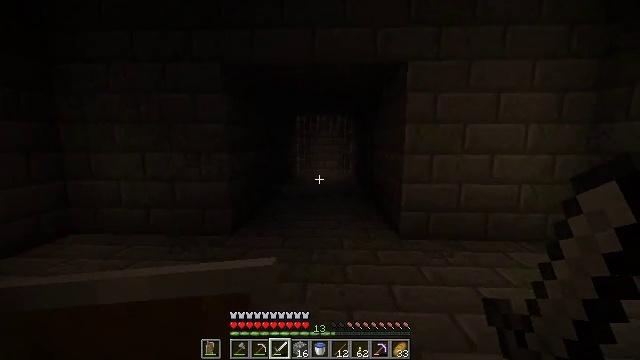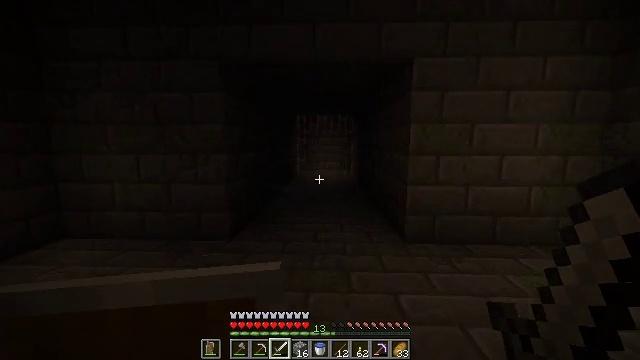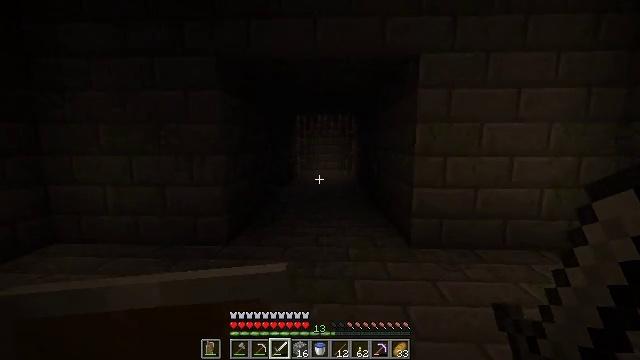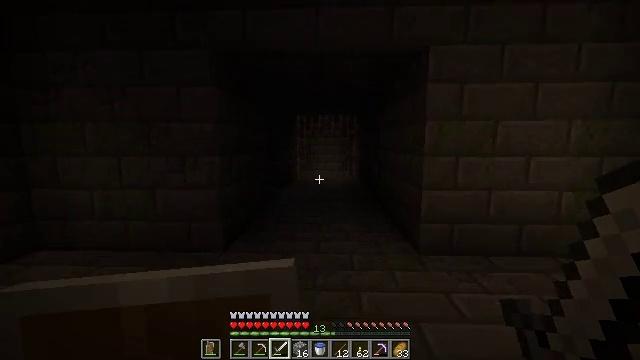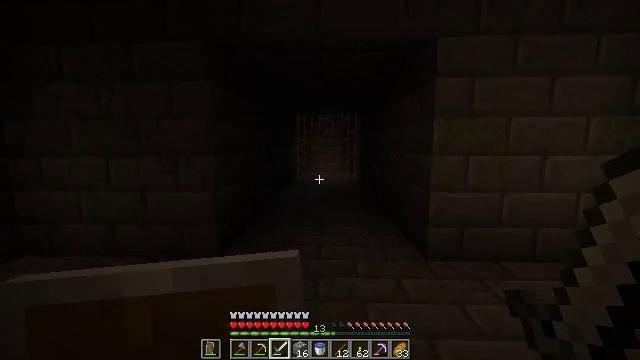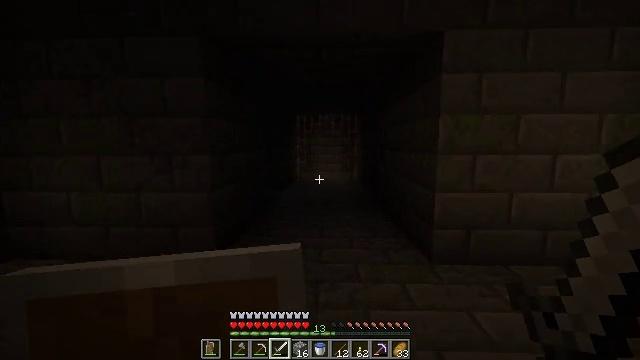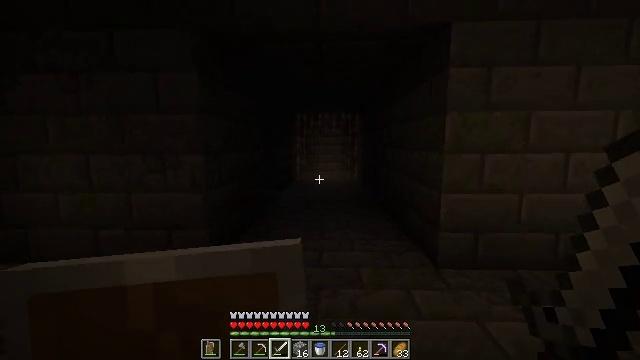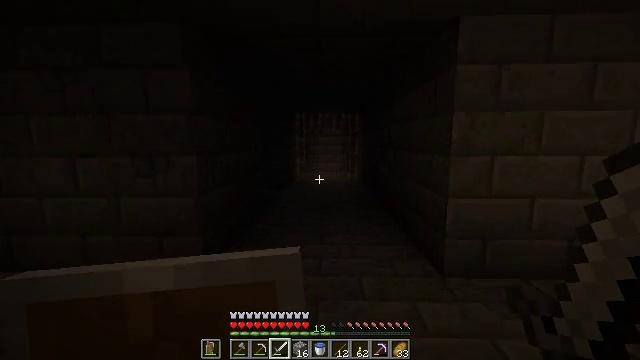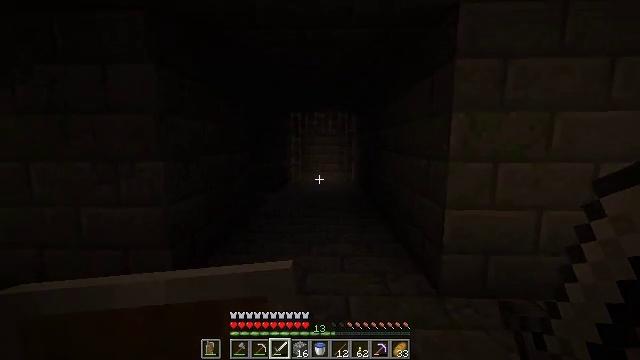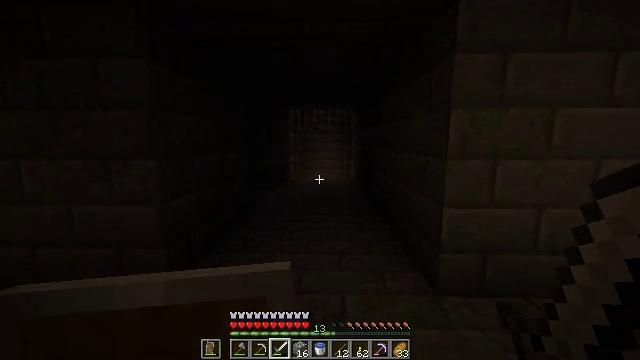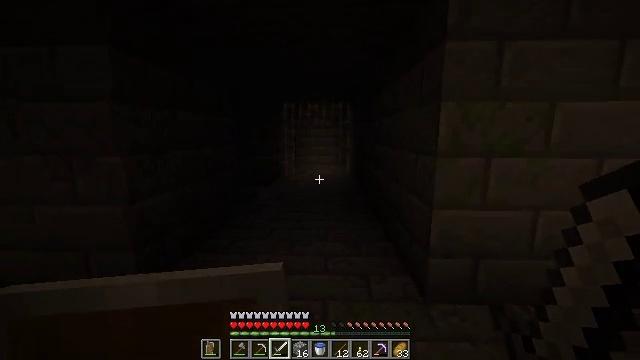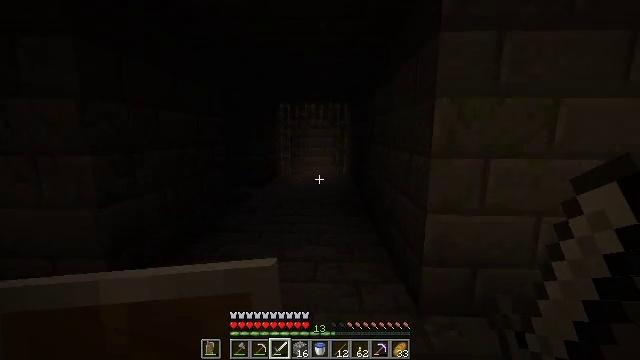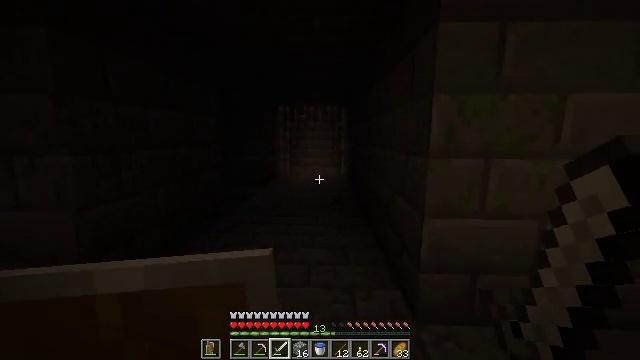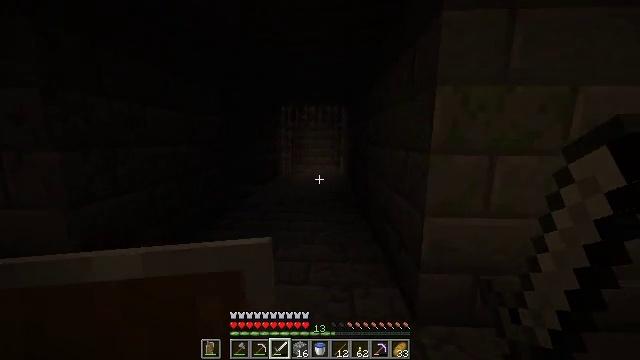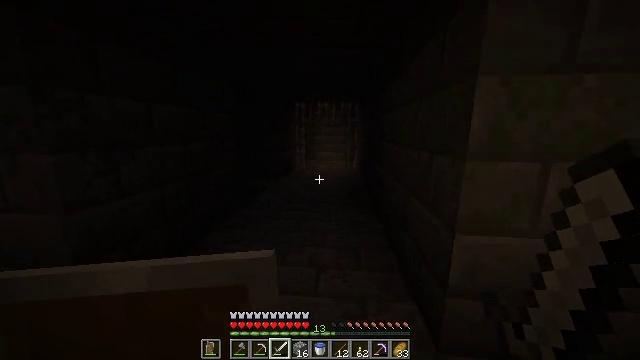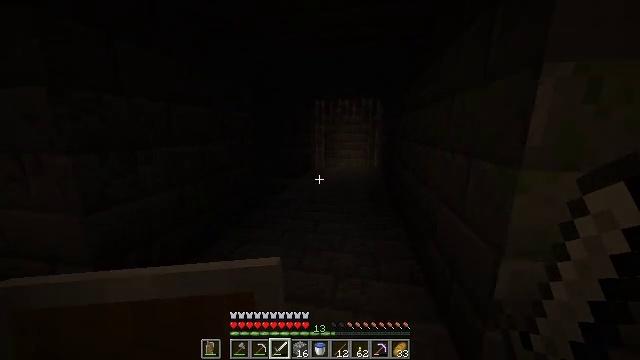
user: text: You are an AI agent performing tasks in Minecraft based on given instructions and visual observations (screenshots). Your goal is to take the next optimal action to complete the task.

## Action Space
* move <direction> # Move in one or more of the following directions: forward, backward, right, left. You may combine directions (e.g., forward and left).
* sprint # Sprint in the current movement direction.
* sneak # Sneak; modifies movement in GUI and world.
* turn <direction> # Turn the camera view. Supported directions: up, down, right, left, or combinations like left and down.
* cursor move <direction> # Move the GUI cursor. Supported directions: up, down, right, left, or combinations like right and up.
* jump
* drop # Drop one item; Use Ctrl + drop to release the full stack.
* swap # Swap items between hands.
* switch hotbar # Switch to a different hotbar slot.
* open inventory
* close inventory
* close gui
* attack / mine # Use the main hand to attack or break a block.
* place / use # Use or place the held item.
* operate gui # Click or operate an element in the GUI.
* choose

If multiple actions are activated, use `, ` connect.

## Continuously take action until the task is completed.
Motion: motion action
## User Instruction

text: Drop stone bricks.
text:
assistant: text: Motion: move forward
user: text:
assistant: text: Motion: move forward
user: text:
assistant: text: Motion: move forward
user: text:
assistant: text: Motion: move forward
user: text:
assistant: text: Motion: move forward
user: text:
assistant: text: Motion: move forward
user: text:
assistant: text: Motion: move forward and move right
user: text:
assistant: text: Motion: move forward and move right
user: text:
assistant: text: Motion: move forward and move right
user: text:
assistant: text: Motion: move forward and move right, turn down
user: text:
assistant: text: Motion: move forward, sprint
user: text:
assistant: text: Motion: move forward, sprint
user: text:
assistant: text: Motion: move forward, sprint
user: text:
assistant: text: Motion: move forward, sprint, turn left and down
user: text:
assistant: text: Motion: move forward, sprint, turn left
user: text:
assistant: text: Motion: move forward, turn left
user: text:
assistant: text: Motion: move forward, turn left
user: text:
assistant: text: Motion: move forward, turn left
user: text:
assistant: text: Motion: move forward, turn left
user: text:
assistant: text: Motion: move forward
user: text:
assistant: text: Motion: move forward
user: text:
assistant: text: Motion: move forward
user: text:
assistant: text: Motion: move forward, turn left and down
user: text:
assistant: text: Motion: move forward and move right, turn left and down
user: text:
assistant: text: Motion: move forward and move right, turn left
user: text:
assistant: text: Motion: move forward and move right, turn left
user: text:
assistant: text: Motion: move forward and move right, turn left
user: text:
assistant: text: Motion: move forward and move right, turn left
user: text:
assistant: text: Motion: move forward and move right, turn left and down
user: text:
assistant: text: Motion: move right, turn left and down